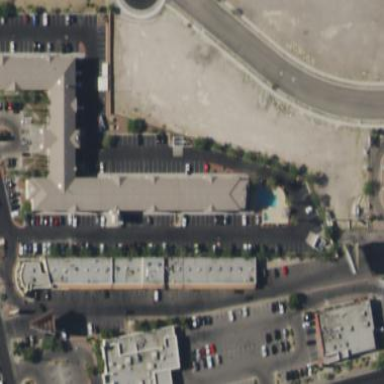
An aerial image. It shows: Hotel building.